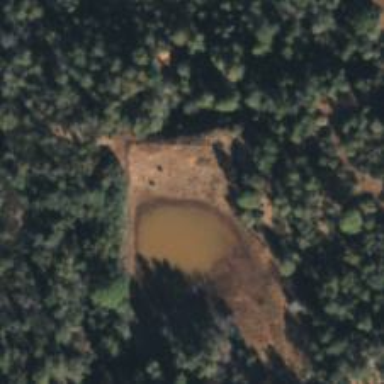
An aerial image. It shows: Reservoir.